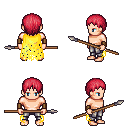
a pixel art fantasy rpg character, male body template, human, light skin, yellow tattered cape, metal pants, ruby red plain hairstyle, leather bracers, spear, four views (front, back, left, right), 2x2 character sprite sheet, small pixel art, hard edges, no anti-aliasing